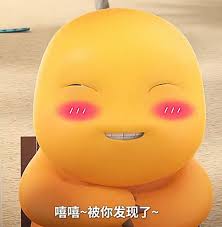
Label: nailong